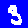
Digit: 3